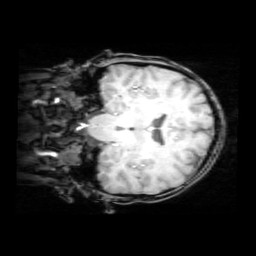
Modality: T1w
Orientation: coronal
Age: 21
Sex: female
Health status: healthy
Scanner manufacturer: philips
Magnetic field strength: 3 T
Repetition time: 0.012 s
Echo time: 0.0037 s